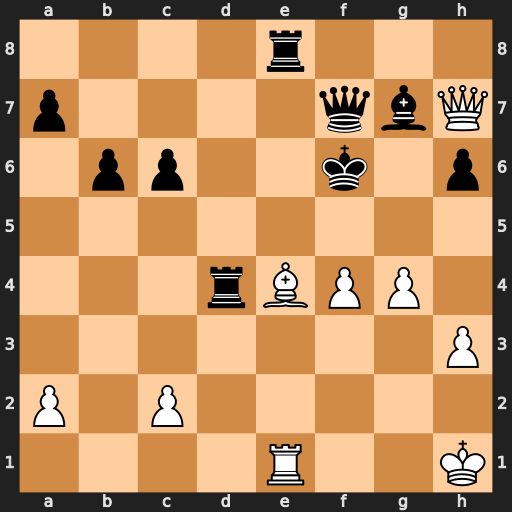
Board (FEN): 4r3/p4qbQ/1pp2k1p/8/3rBPP1/7P/P1P5/4R2K
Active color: w
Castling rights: -
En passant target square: -
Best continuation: Qf5+ Ke7 Bxc6+ Kd6 Qxf7